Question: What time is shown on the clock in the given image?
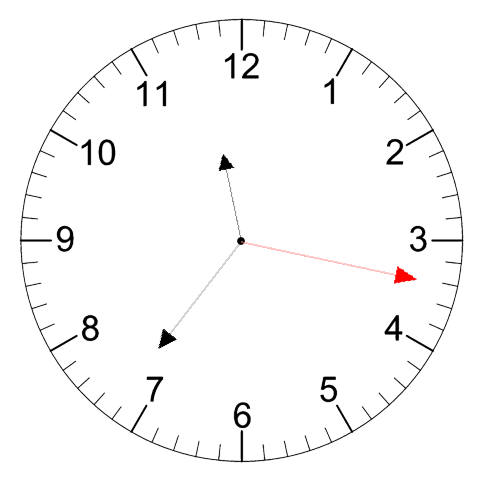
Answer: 11:36:17